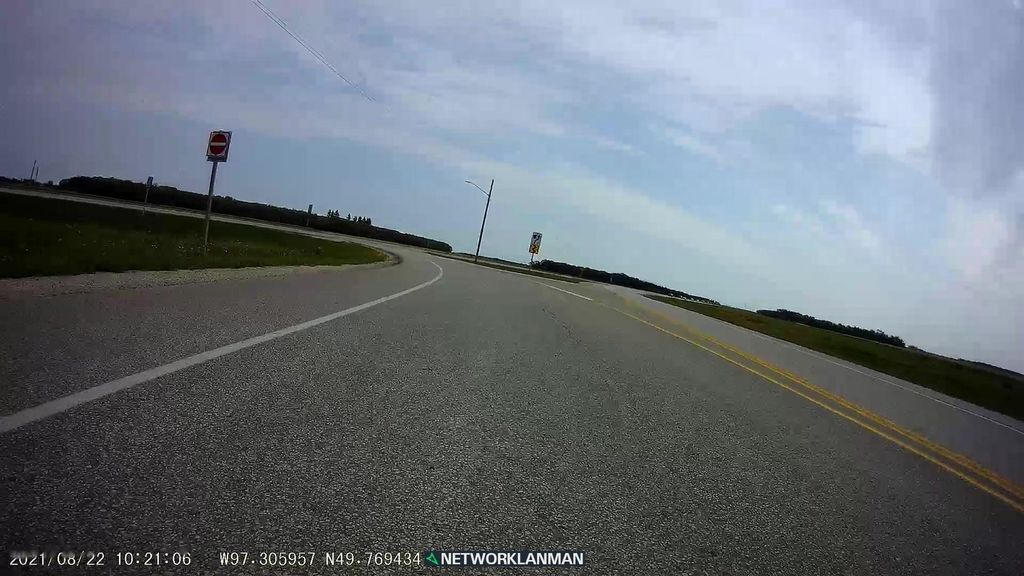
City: winnipeg